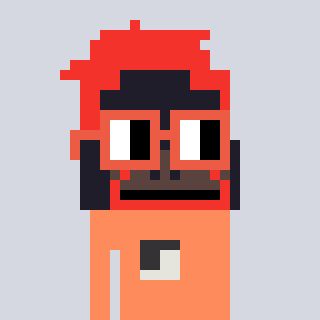
a pixel art character with square orange glasses, a orangutan-shaped head and a peachy-colored body on a cool background